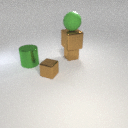
small brown metal cube below large brown metal cube